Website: lowes
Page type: review-order
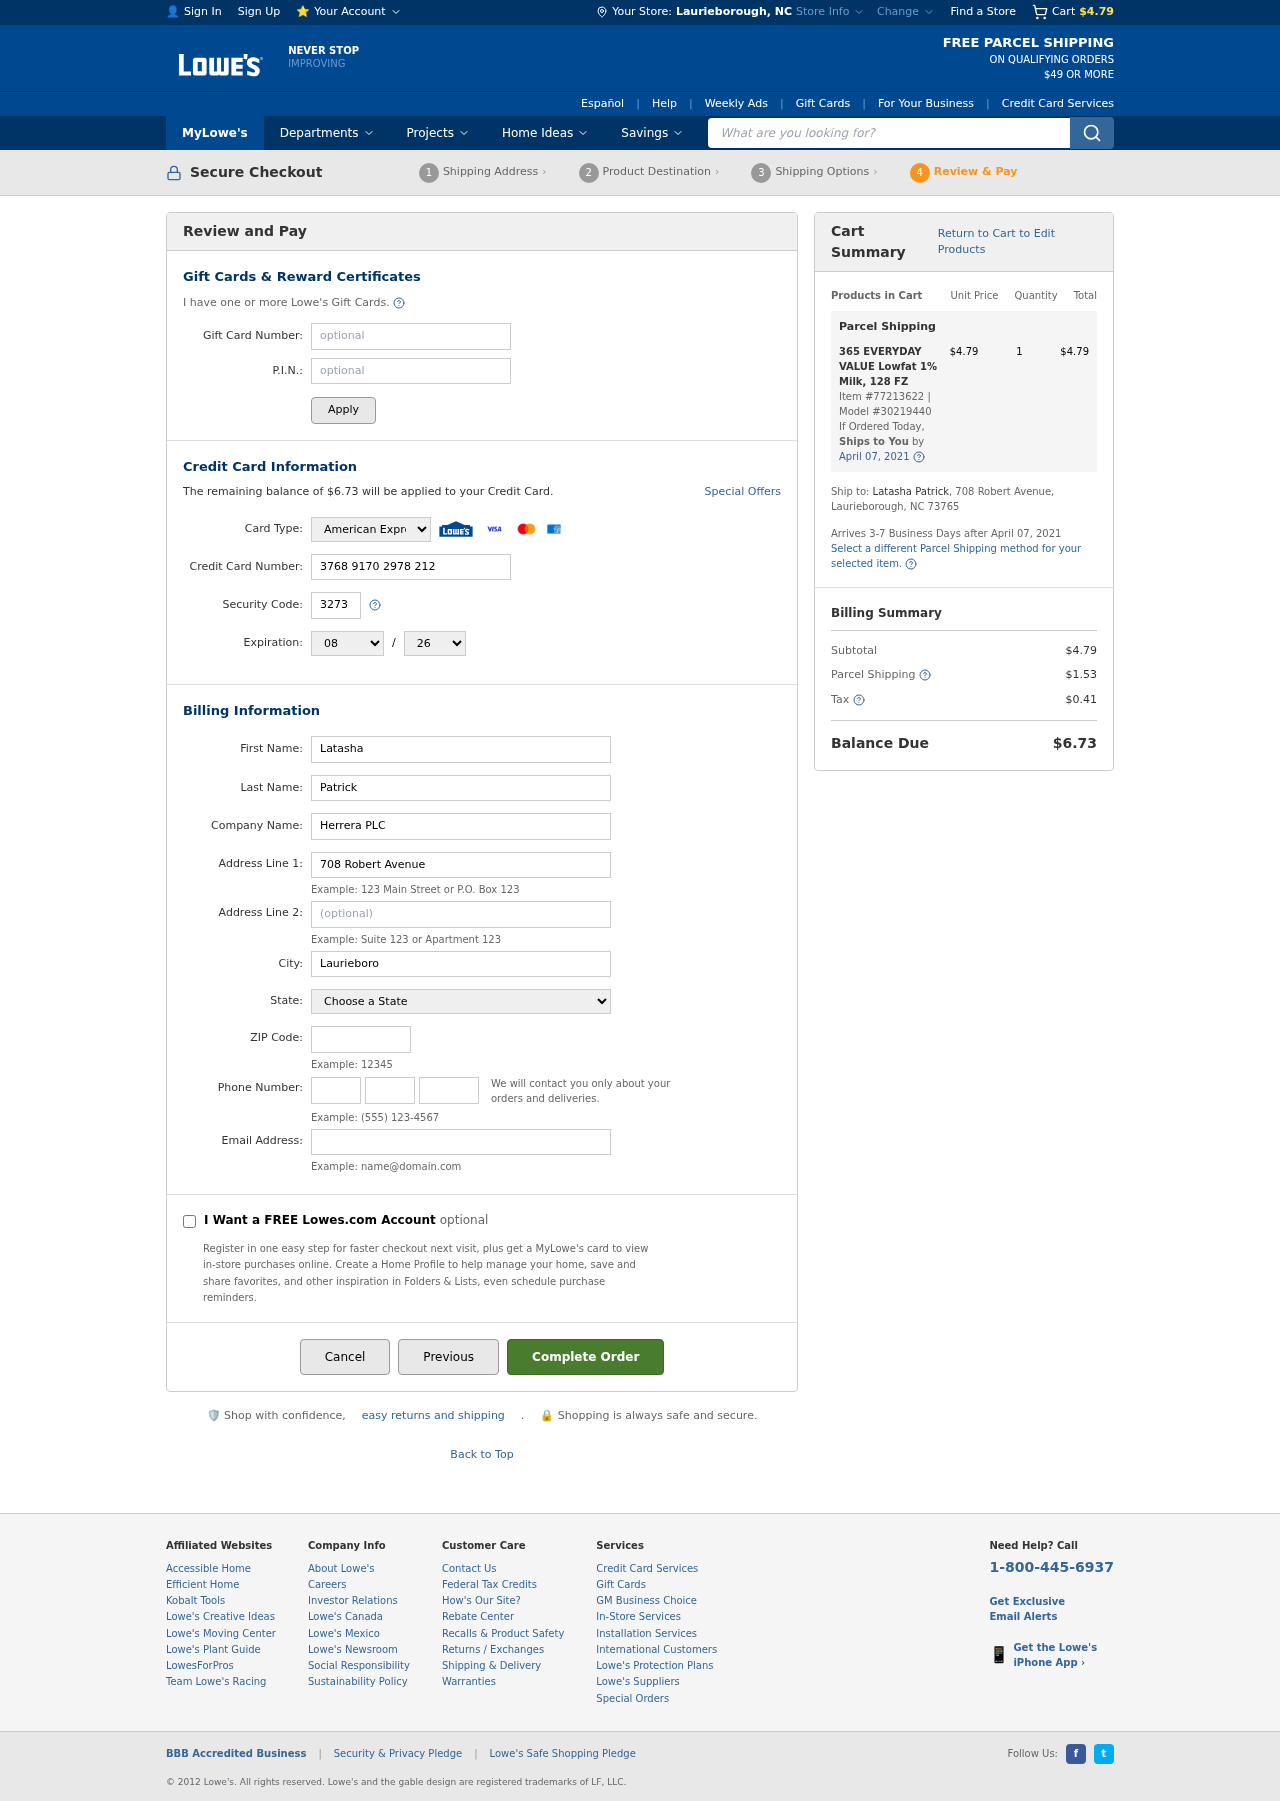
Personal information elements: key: PII_CARD_CVV
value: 3273
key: PII_CARD_EXPIRY_MONTH
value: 08
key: PII_CARD_EXPIRY_YEAR
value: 26
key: PII_CARD_NUMBER
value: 3768 9170 2978 212
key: PII_CARD_TYPE
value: American Express
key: PII_CITY
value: Laurieborough
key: PII_CITY_STATE
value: Laurieborough, NC
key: PII_COMPANY
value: Herrera PLC
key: PII_EMAIL
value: latashapatrick@hotmail.com
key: PII_FIRSTNAME
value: Latasha
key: PII_LASTNAME
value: Patrick
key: PII_PHONE_AREA
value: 315
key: PII_PHONE_PREFIX
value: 419
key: PII_PHONE_SUFFIX
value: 8588
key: PII_POSTCODE
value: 73765
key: PII_STATE
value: North Carolina
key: PII_STREET
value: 708 Robert Avenue
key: PII_STREET2
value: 708 Robert Avenue
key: PII_FULLNAME2
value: Latasha Patrick
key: PII_STATE_ABBR
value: NC
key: PII_POSTCODE_FULL
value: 73765
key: PII_CITY_STATE_ZIP
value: Laurieborough, NC 73765
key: PII_POSTCODE_NUMERIC
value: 73765
Product elements: key: PRODUCT1_NAME
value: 365 EVERYDAY VALUE Lowfat 1% Milk, 128 FZ
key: PRODUCT1_PRICE
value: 4.79
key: PRODUCT1_QUANTITY
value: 1
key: PRODUCT1_ITEM_NUMBER
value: Item #77213622
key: PRODUCT1_MODEL_NUMBER
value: Model #30219440
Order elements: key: ORDER_SUBTOTAL
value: $4.79
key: ORDER_BALANCE_DUE
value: $6.73
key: ORDER_SHIPPING_DATE
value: April 07, 2021
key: ORDER_ITEM_TOTAL
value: $4.79
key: ORDER_SHIPPING_DATE2
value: April 07, 2021
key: ORDER_SHIPPING_COST
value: $1.53
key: ORDER_TAX
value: $0.41
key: ORDER_TOTAL
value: $6.73
Search elements: key: HEADER_SEARCH
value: What are you looking for?